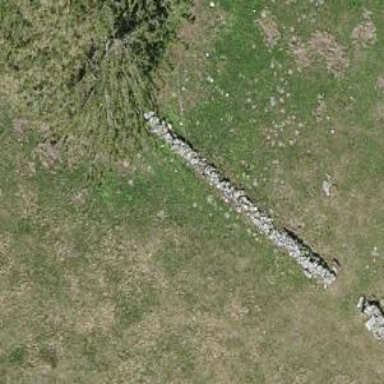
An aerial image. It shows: Wall is shown in the image.